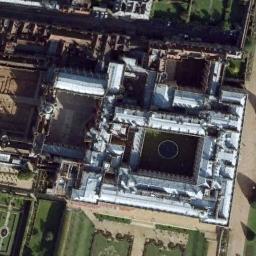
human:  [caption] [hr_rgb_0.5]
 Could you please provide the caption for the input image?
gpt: The white palace has some courtyards .

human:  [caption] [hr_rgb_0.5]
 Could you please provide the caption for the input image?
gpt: The palace is on the bare land next to the grass .

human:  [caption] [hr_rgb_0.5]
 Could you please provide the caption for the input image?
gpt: Several buildings of different shapes are in the palace .

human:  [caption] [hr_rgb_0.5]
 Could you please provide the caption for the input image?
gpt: There are many round lawns near the palace .

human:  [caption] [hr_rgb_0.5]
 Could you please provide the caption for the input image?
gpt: There are some green lawns beside the palace with blue roofs .